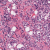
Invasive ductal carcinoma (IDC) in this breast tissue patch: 1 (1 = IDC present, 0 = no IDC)